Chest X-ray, PA view. Patient: 68 years old, sex F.
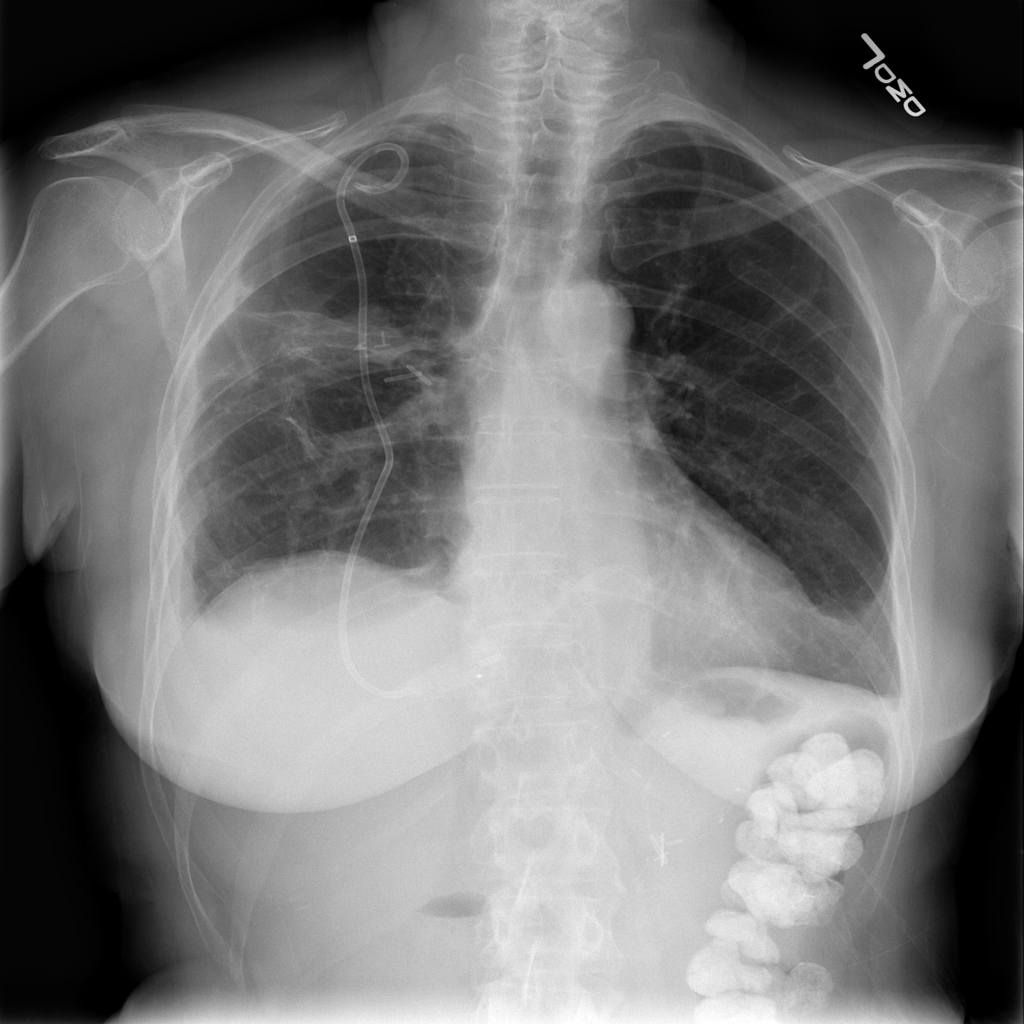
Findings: No Finding